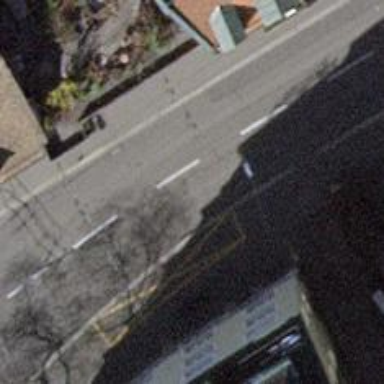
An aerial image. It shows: Bus stop for trolleybuses with designated stop position.